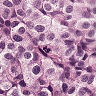
Metastatic tissue present: yes